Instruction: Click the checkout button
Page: cart
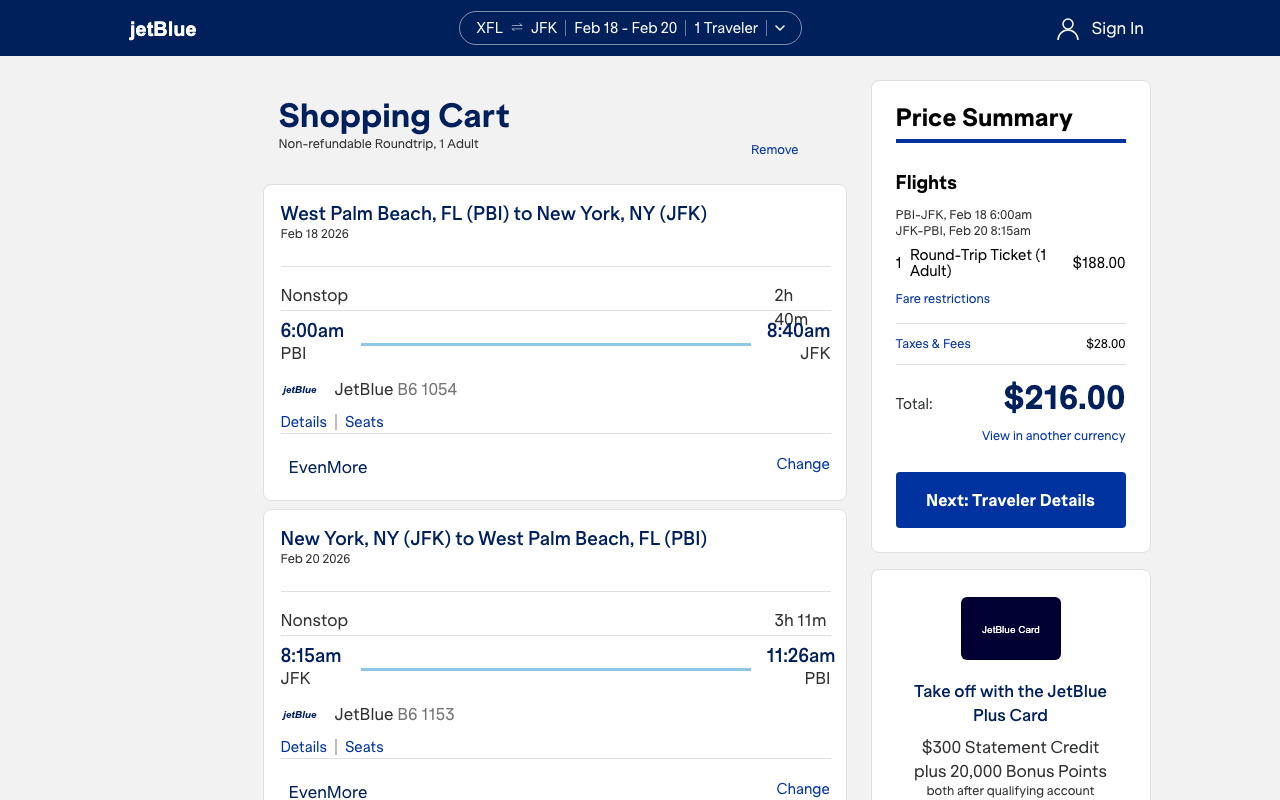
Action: click